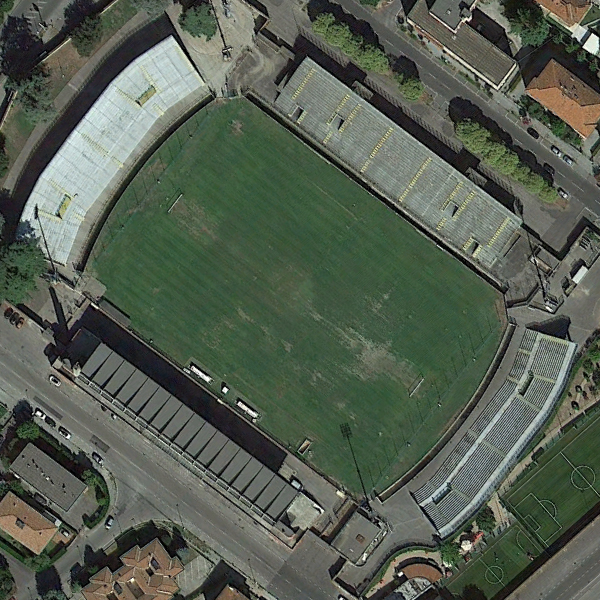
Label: Stadium